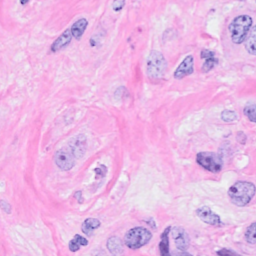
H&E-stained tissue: Breast